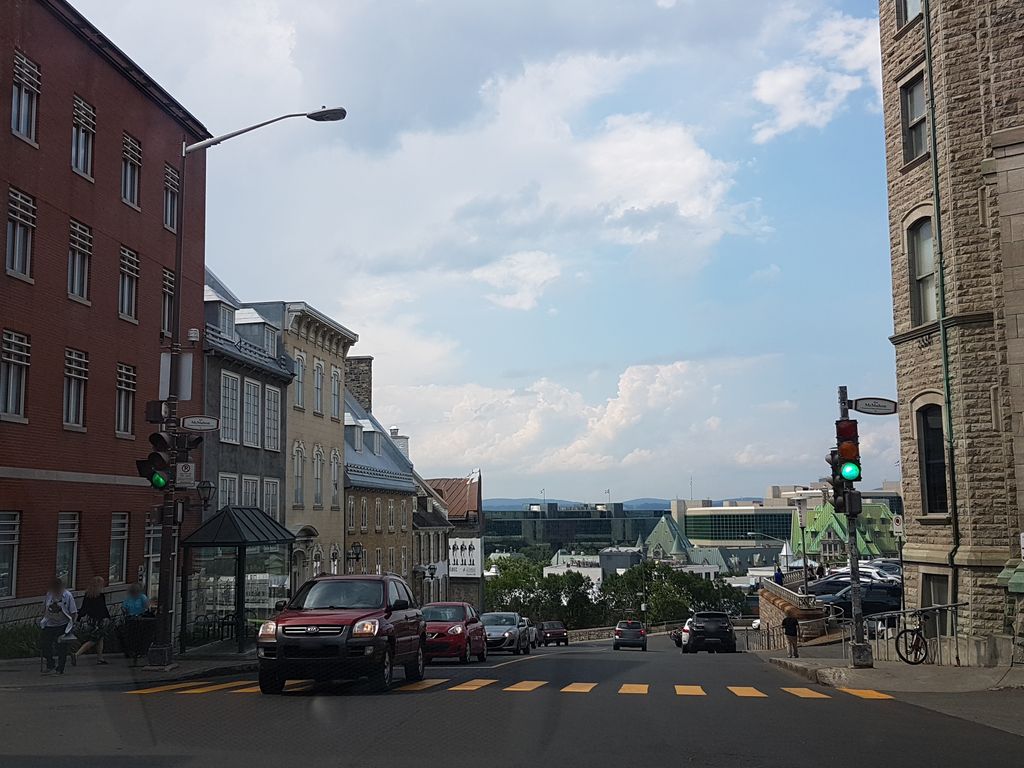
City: quebec_city